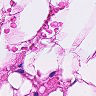
Metastatic tissue present: no